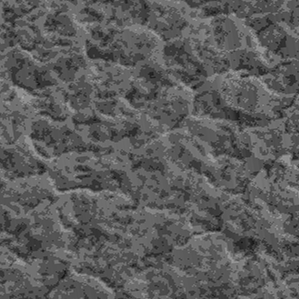
Label: frost